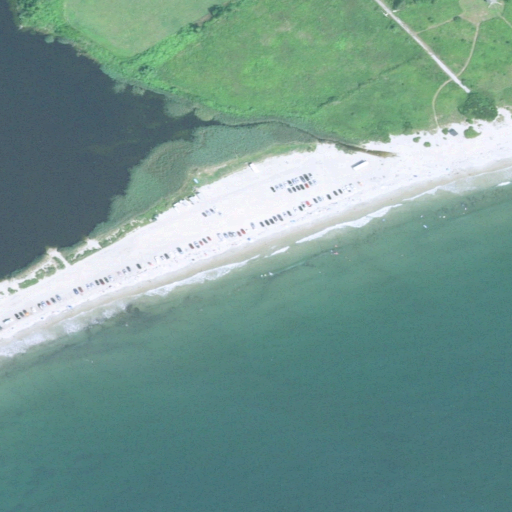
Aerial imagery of cape in Rhode Island named Stony Point containing open water, barren land, grassland, shrub, pasture, deciduous forest, herbaceous wetlands, evergreen forest, and open development